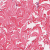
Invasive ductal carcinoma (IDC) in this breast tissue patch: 0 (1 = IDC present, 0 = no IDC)